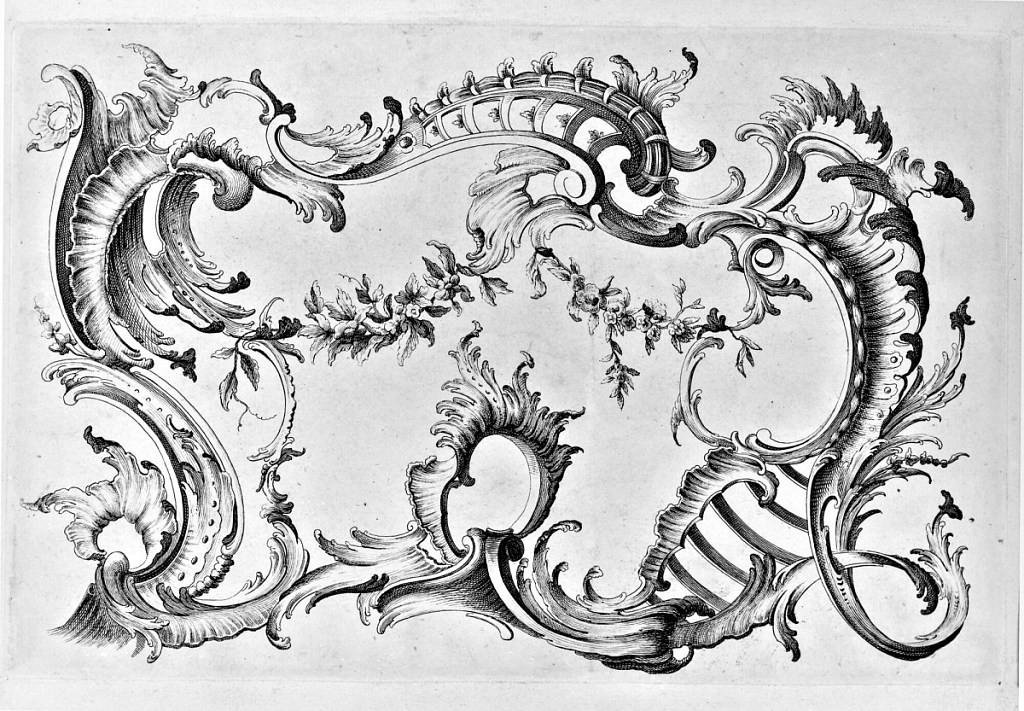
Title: Rocaille Design
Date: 18th century
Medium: Engraving on white laid paper
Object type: Print
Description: Rocaille design with scrolls, rinceaux, and floral garland. The plate is not signed or numbered.